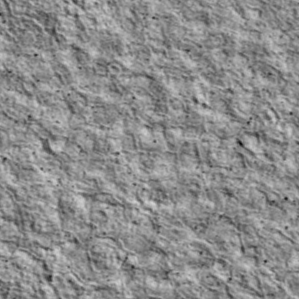
Label: non_frost